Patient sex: F
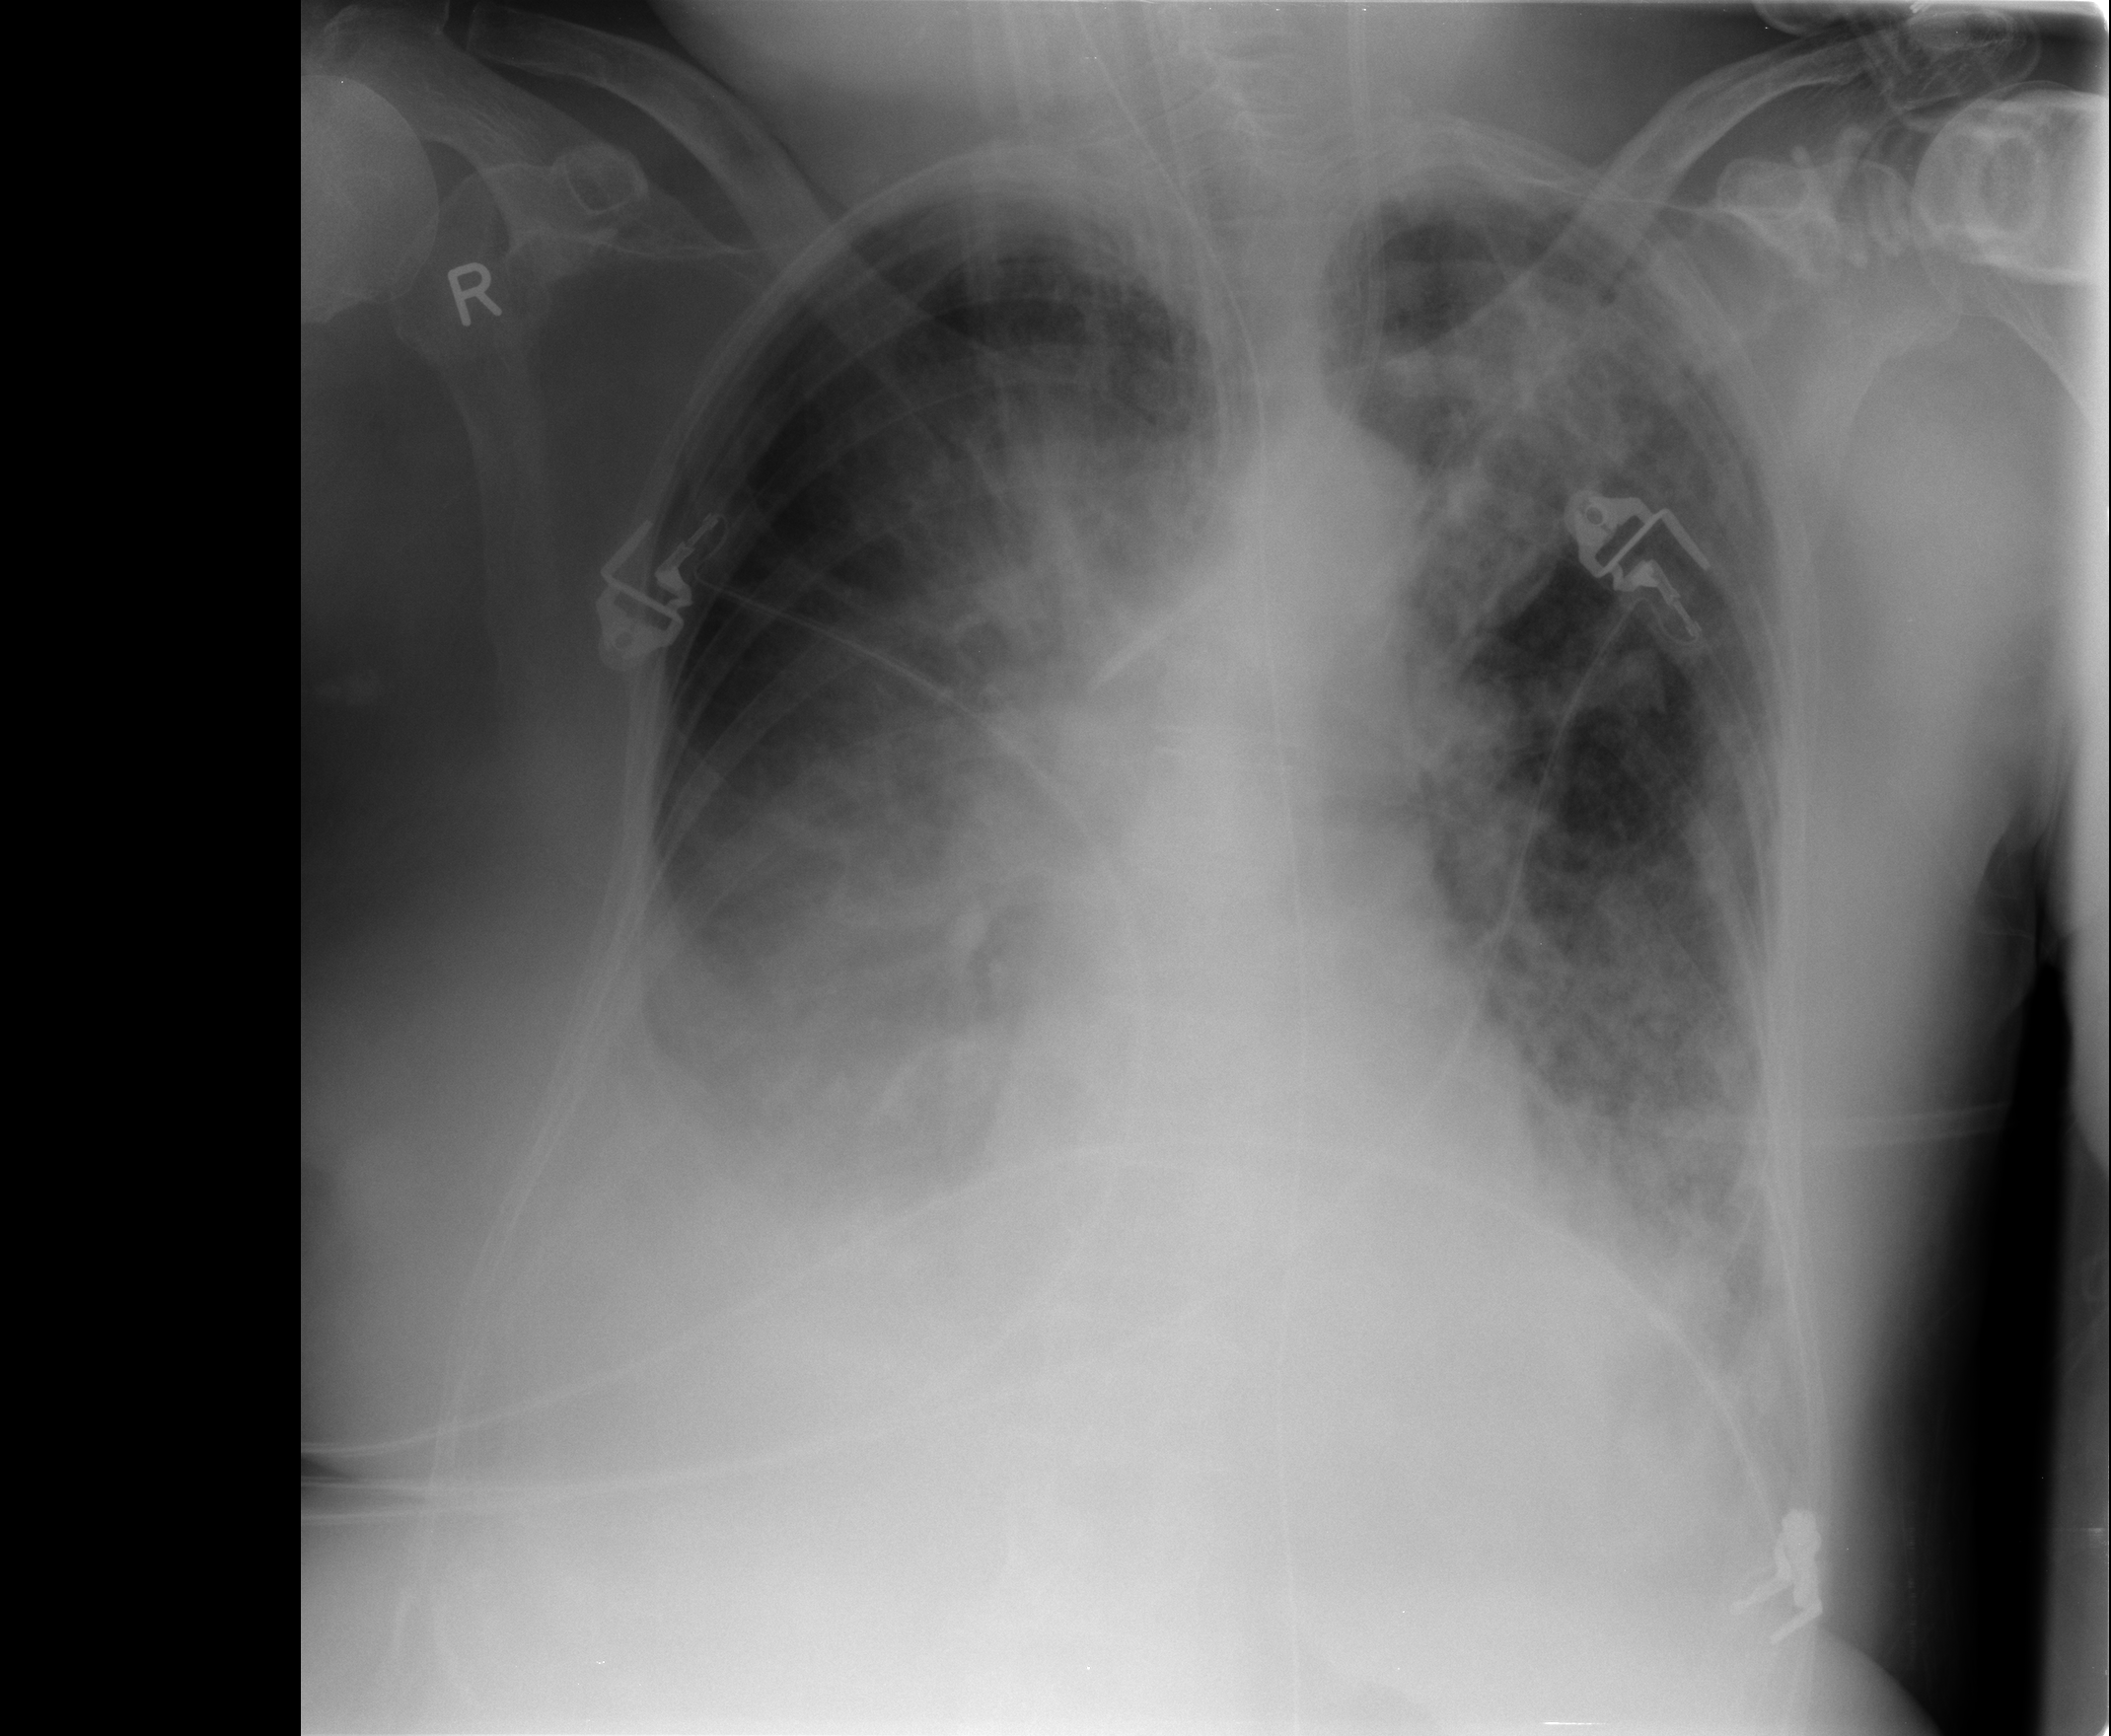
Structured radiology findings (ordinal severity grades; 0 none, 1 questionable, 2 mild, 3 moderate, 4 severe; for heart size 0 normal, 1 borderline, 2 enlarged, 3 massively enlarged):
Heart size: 0
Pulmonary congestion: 3
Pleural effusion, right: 3
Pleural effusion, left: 2
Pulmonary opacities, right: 3
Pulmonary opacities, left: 2
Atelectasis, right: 3
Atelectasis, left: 3